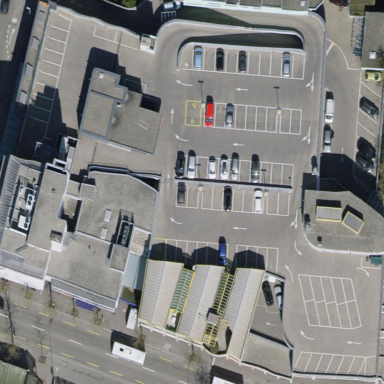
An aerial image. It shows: Multi-storey parking building with asphalt surface.